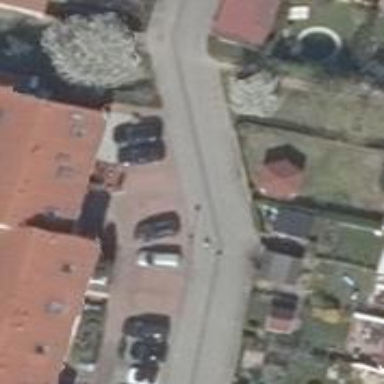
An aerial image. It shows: Living street.